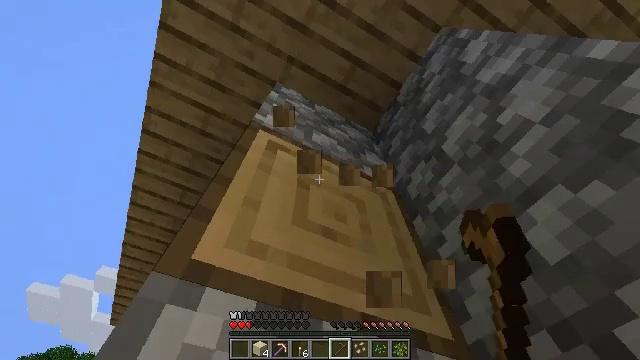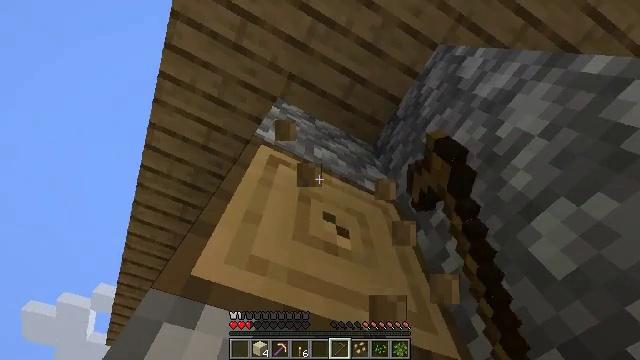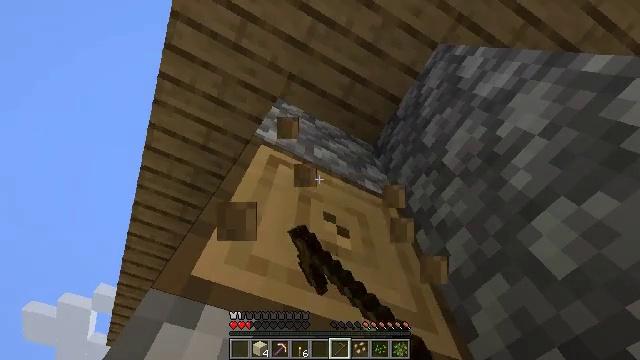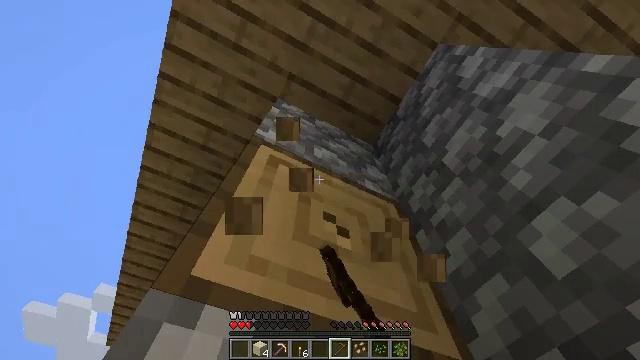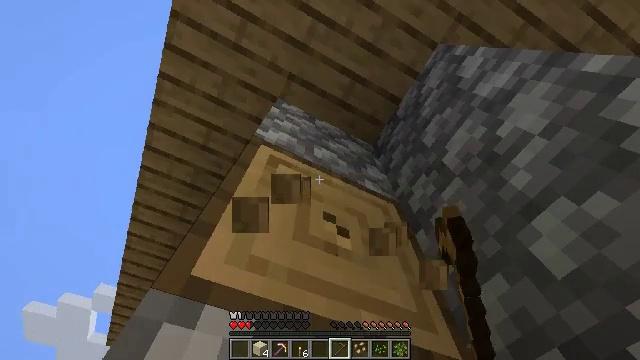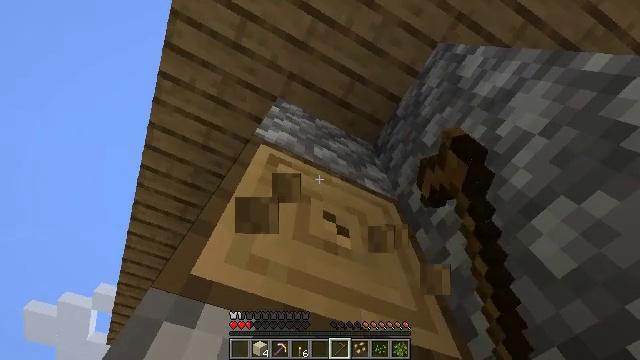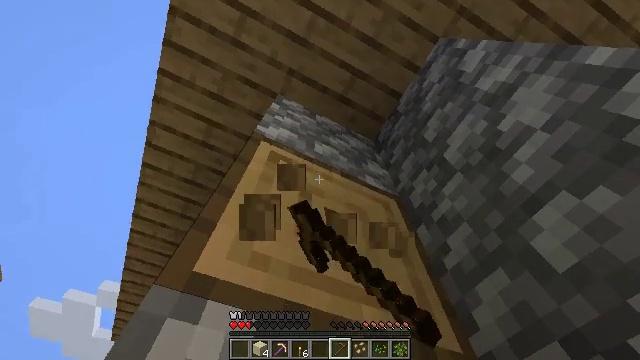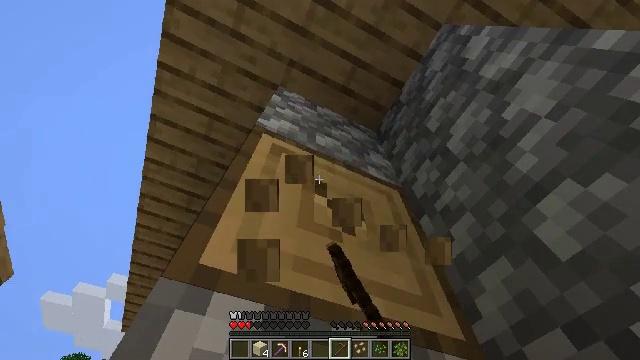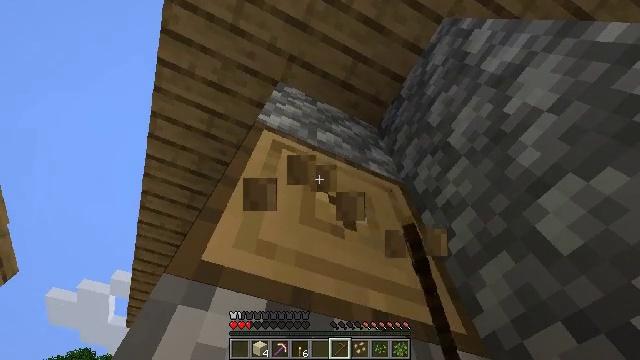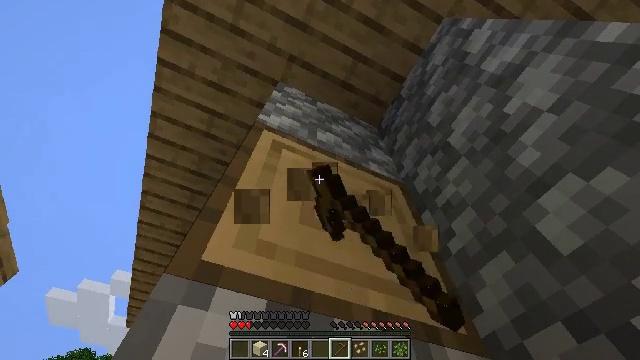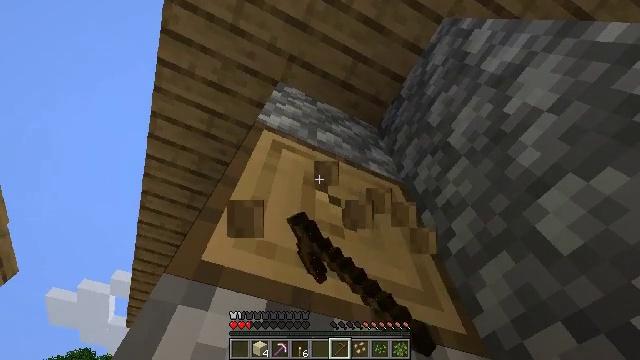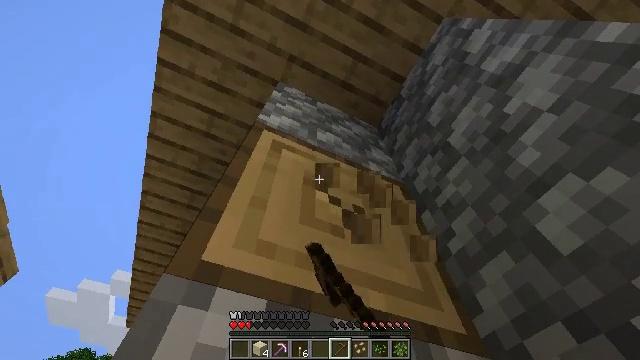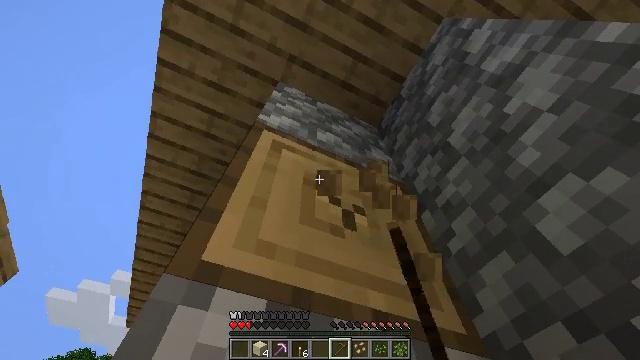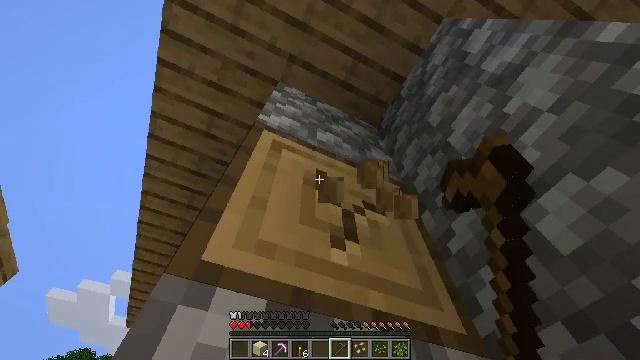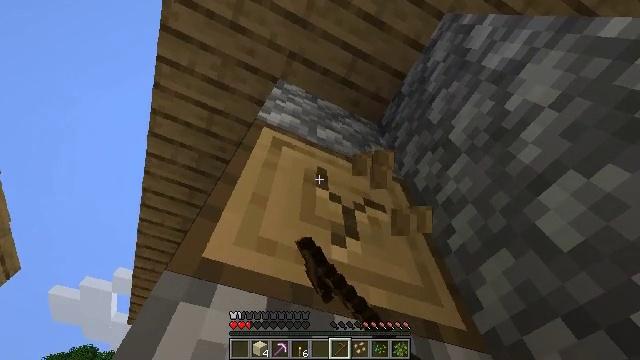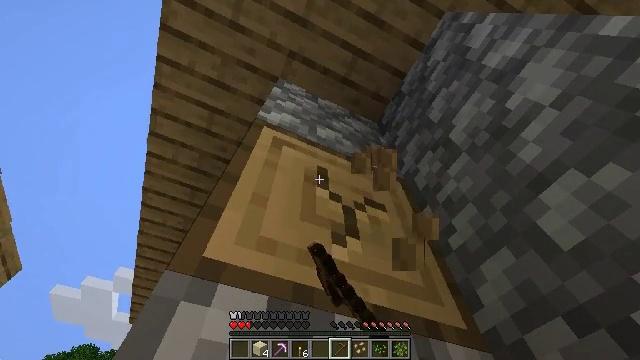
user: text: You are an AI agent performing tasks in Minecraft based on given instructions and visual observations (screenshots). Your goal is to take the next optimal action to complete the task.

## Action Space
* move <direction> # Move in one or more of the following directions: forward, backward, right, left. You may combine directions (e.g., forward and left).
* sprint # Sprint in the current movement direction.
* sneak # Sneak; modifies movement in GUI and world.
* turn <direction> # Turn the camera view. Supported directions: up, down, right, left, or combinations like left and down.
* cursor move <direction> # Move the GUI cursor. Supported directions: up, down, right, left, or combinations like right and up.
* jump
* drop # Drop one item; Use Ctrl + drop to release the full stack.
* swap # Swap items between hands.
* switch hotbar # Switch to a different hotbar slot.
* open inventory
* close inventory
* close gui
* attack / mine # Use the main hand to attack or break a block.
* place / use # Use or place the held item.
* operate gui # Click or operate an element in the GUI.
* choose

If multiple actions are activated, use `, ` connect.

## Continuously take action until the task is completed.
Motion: motion action
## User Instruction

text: Gather oak logs from trees.
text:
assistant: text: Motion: turn up, attack / mine
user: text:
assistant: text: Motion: attack / mine
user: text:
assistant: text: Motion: attack / mine
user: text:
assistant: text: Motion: attack / mine
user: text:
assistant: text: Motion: attack / mine
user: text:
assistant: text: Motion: attack / mine
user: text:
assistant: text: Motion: turn left and down, attack / mine
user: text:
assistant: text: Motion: attack / mine
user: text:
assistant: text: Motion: attack / mine
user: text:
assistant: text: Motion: attack / mine
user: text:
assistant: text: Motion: attack / mine
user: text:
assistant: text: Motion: attack / mine
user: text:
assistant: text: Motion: attack / mine
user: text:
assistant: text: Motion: attack / mine
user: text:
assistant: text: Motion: attack / mine
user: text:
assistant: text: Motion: attack / mine
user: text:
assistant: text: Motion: attack / mine
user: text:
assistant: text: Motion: attack / mine
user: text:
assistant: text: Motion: attack / mine
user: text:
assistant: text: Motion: turn down, attack / mine
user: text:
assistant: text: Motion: attack / mine
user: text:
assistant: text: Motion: attack / mine
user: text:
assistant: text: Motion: attack / mine
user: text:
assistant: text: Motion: attack / mine
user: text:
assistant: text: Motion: attack / mine
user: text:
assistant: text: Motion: attack / mine
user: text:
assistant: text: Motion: attack / mine
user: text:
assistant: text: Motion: attack / mine
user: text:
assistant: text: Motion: attack / mine
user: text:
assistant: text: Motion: attack / mine